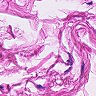
Metastatic tissue present: no